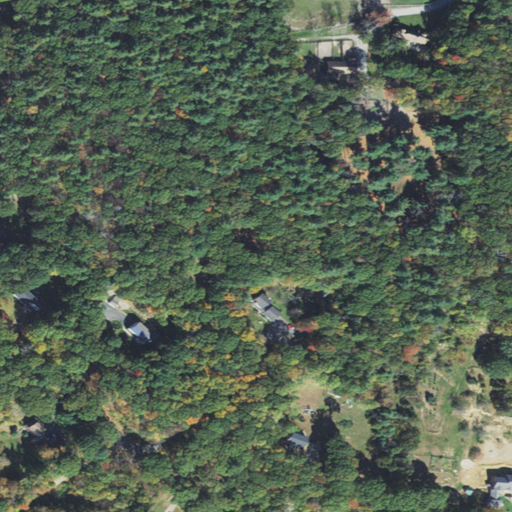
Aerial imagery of mountain in Massachusetts named Wood Hill containing mixed forest, deciduous forest, open development, pasture, medium intensity development, and low intensity development